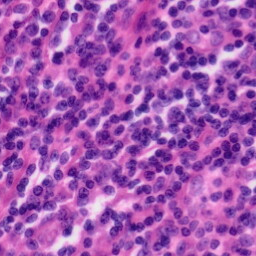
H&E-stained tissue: Tonsil